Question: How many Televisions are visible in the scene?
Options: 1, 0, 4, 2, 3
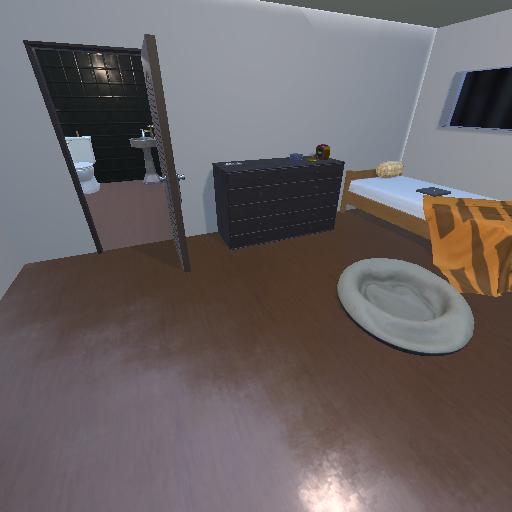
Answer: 1